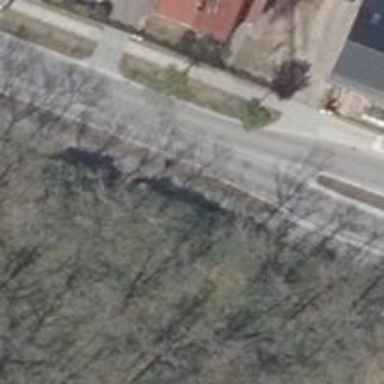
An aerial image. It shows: Asphalt path.